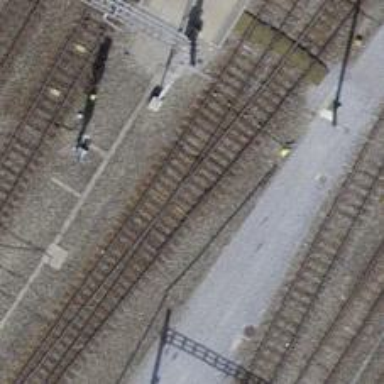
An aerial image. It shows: Railway siding with one electrified track and contact line.